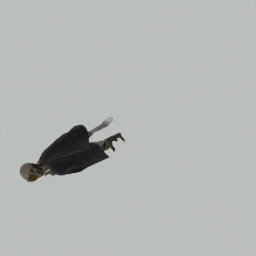
Label: people